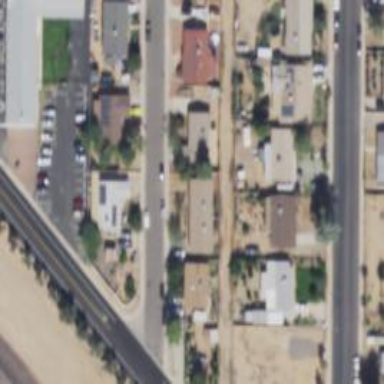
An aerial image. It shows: Alleyway designated as service road.